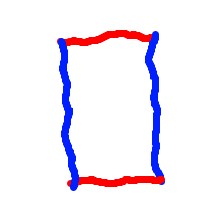
Shape: rectangle